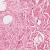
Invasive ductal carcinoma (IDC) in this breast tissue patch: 0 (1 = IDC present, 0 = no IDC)